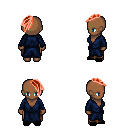
a pixel art fantasy rpg character, female body template, human, dark skin, blue robe, robe skirt, red long mohawk hairstyle, black slippers, four views (front, back, left, right), 2x2 character sprite sheet, small pixel art, hard edges, no anti-aliasing